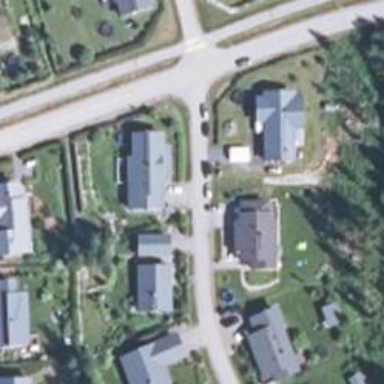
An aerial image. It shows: Living street.